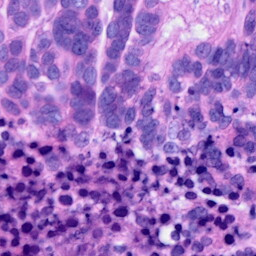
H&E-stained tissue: Ovarian